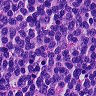
Metastatic tissue present: no